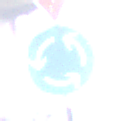
Verkehrszeichen: Kreisverkehr
Zusatzzeichen oben: VorfahrtGewaehren
Umgebung: Roofed, Special
Tageszeit: Midday
Wetter: Overcast
Licht: Natural
Jahreszeit: NotSpecified
Kontrast: MediumContrast